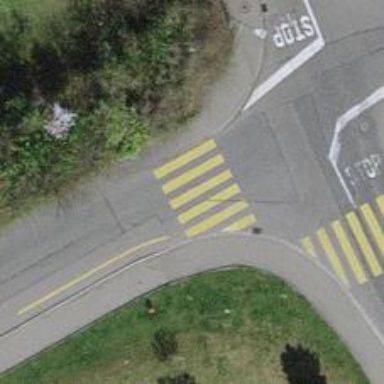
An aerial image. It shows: Uncontrolled zebra crossing.